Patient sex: M
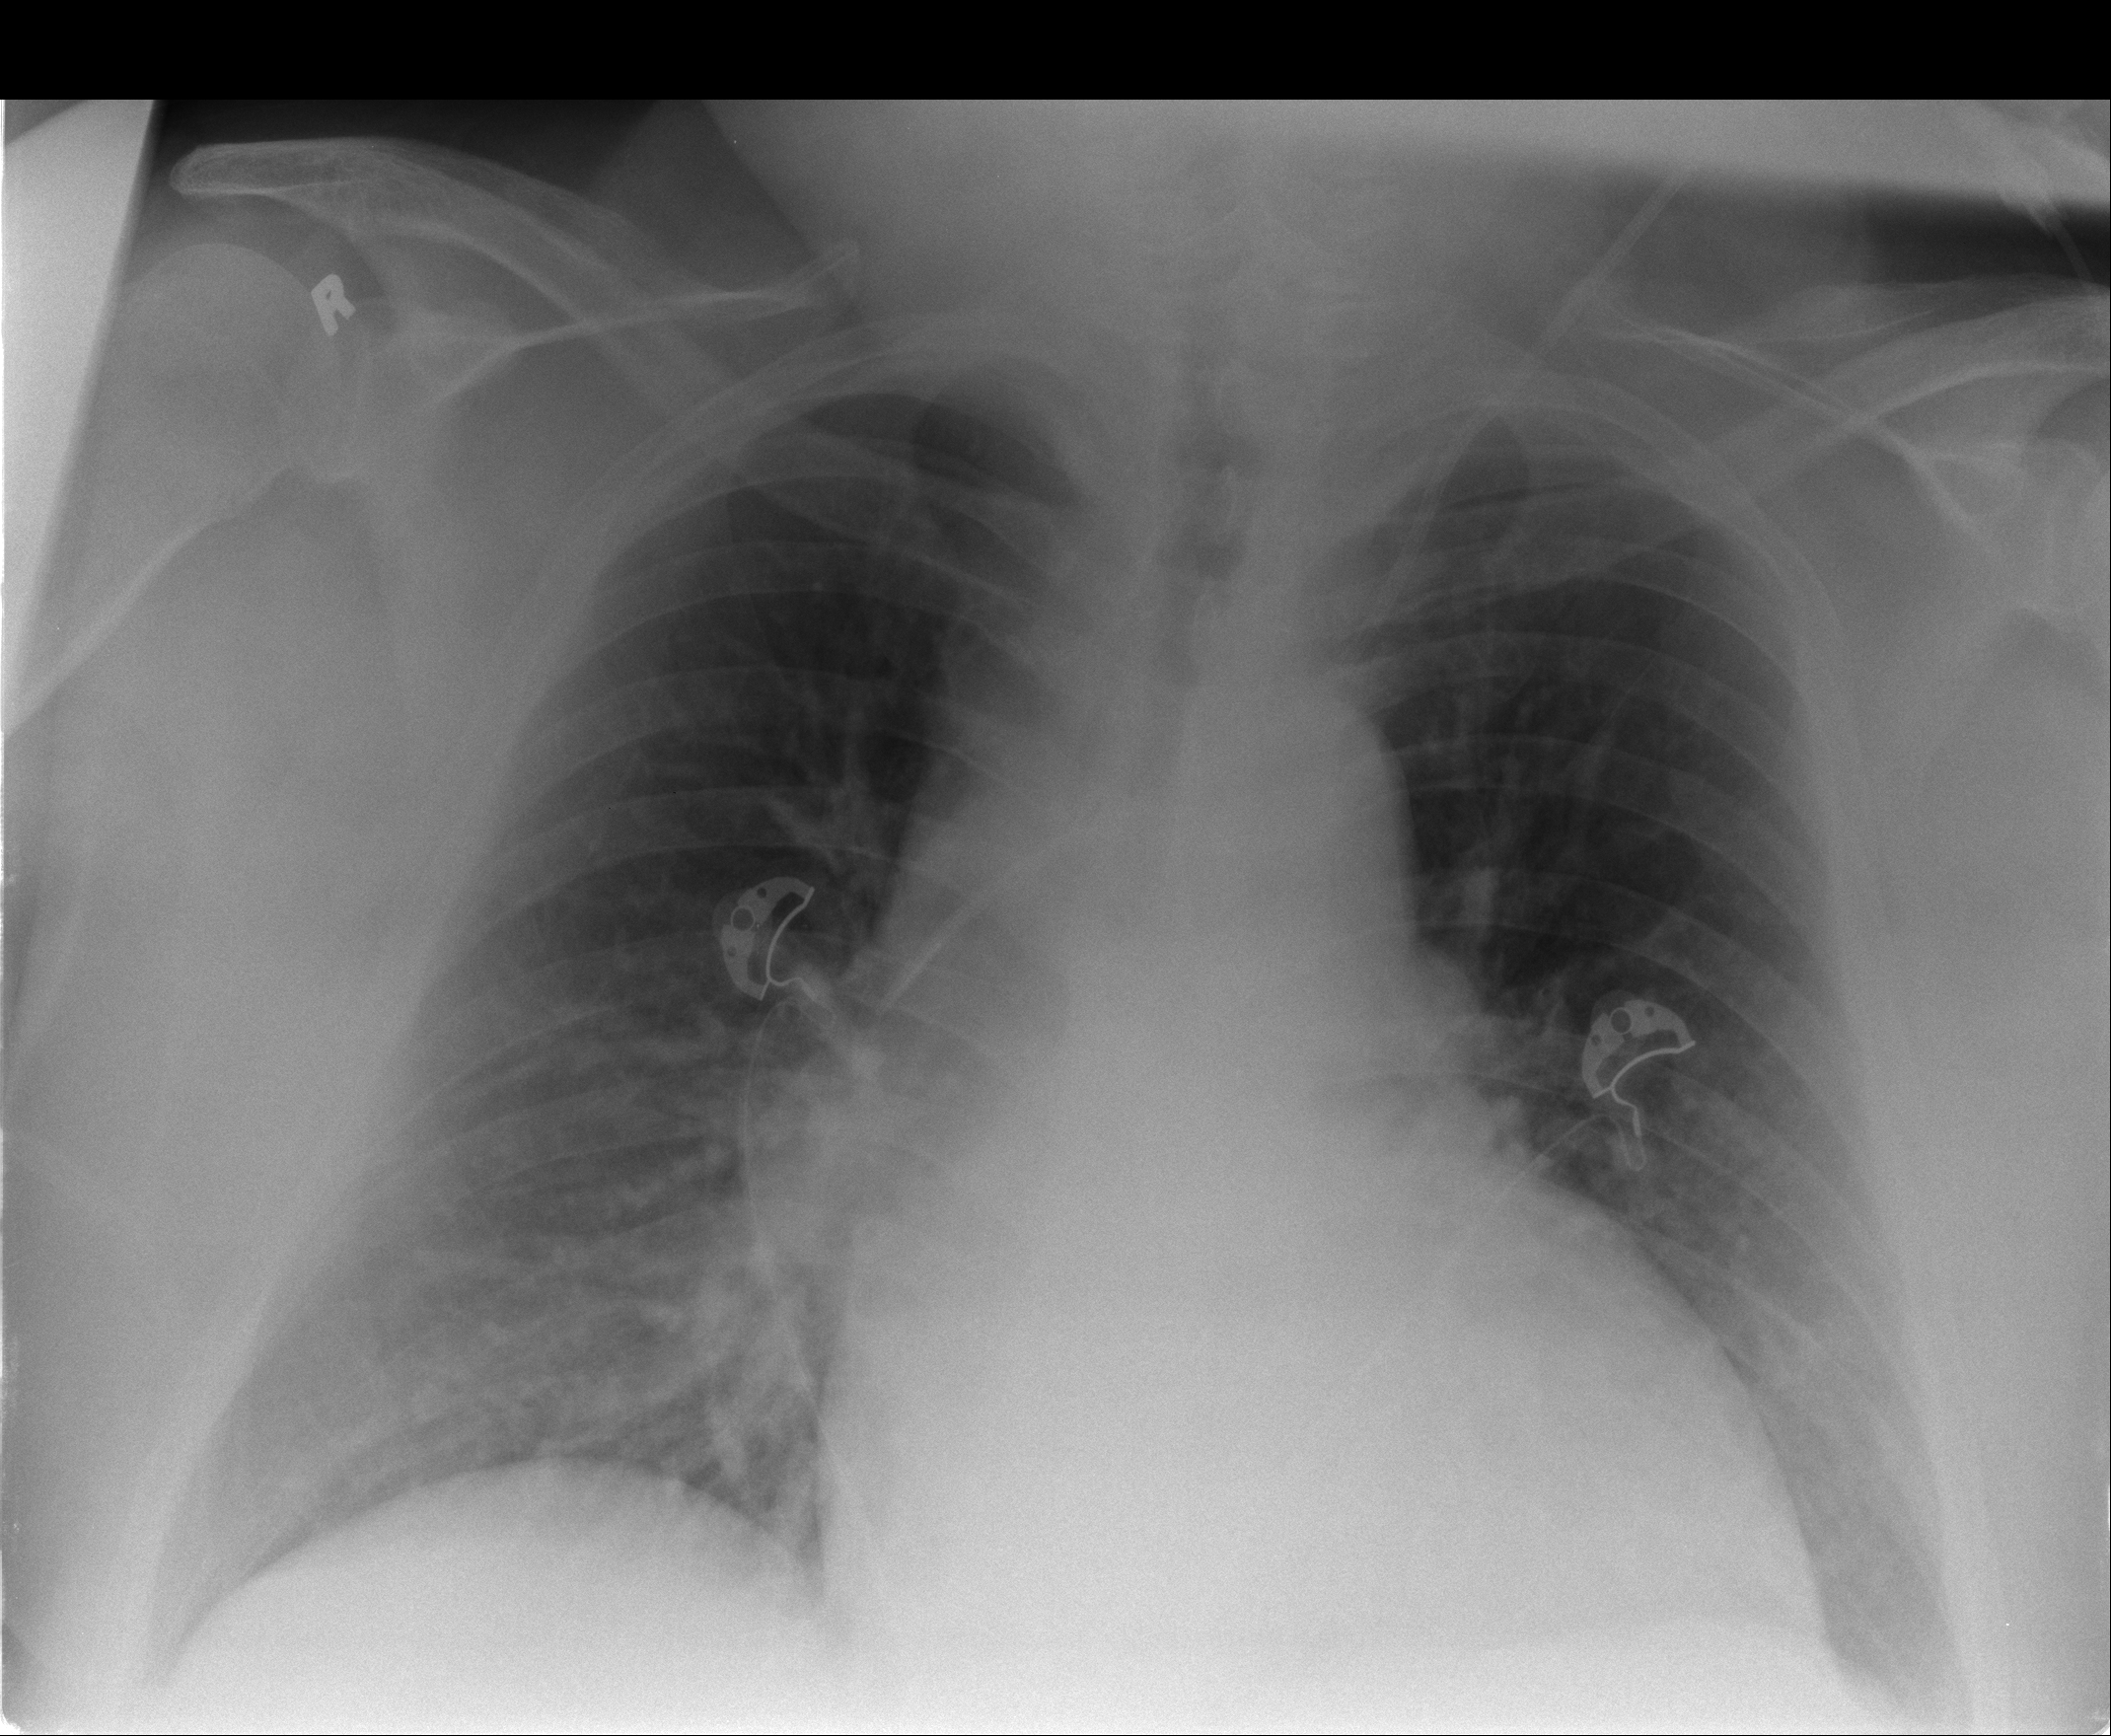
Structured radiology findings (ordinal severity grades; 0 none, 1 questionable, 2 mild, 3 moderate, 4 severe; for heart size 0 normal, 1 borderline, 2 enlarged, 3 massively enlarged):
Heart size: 0
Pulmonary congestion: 2
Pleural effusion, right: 0
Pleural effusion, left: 0
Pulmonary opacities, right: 0
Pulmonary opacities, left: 0
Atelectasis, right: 0
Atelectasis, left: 0